Field crop: maize
Growth stage: 2
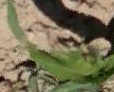
Species: maize